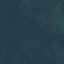
Land use / land cover: Forest